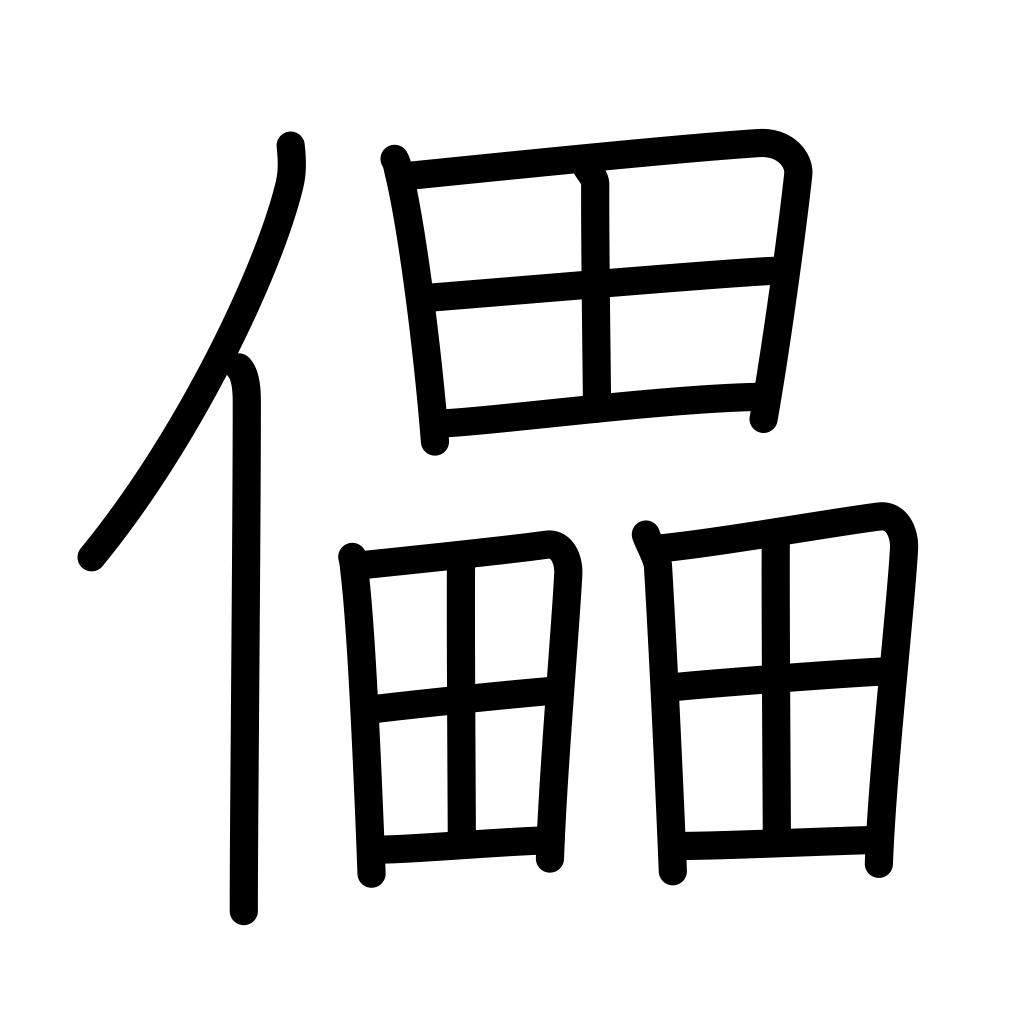
Meaning: defeat